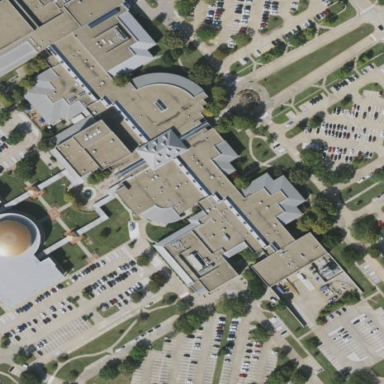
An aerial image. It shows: College building.